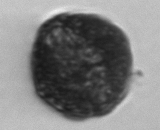
Label: Alexandrium_catenella